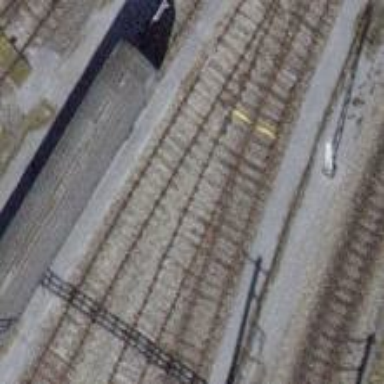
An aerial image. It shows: Siding railway track with one rail.